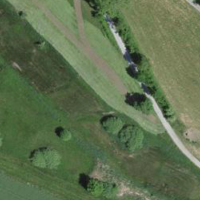
EUNIS habitat code: 52
Species observed at this site:
Juglans regia
Euphorbia cyparissias